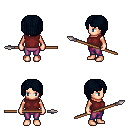
a pixel art fantasy rpg character, female body template, human, light skin, maroon sleeveless shirt, magenta pants, raven pageboy hairstyle, spear, four views (front, back, left, right), 2x2 character sprite sheet, small pixel art, hard edges, no anti-aliasing